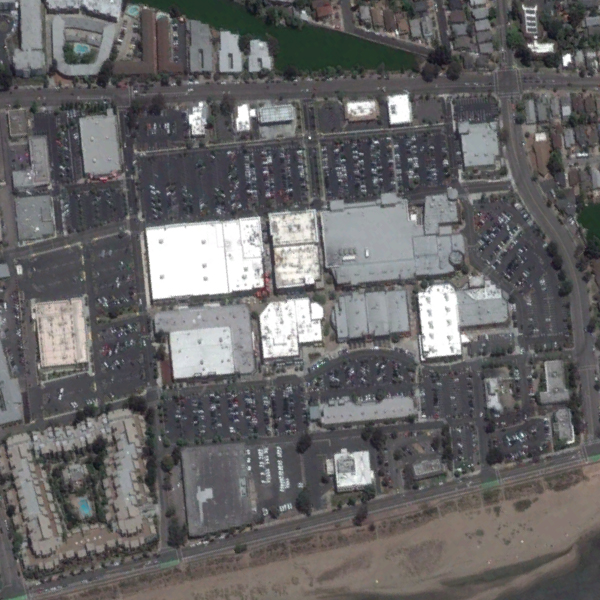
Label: Industrial